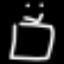
Label: square